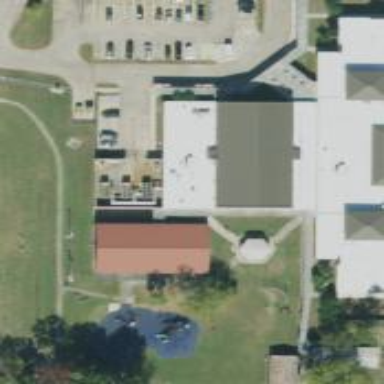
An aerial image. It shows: View of roof of building.